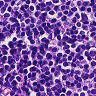
Metastatic tissue present: no